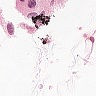
Metastatic tissue present: no